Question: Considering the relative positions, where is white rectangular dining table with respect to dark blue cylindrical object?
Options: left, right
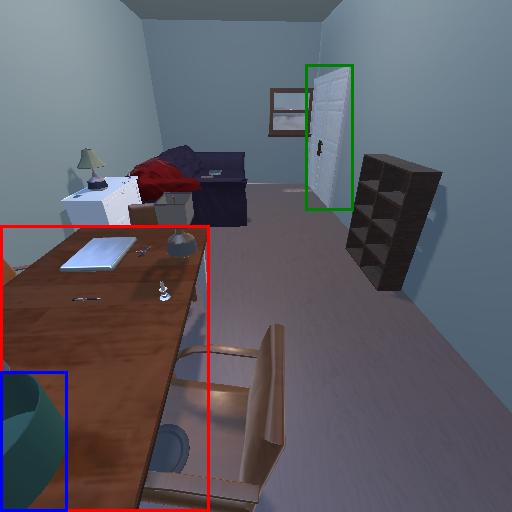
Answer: left